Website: macys
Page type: delivery-shipping
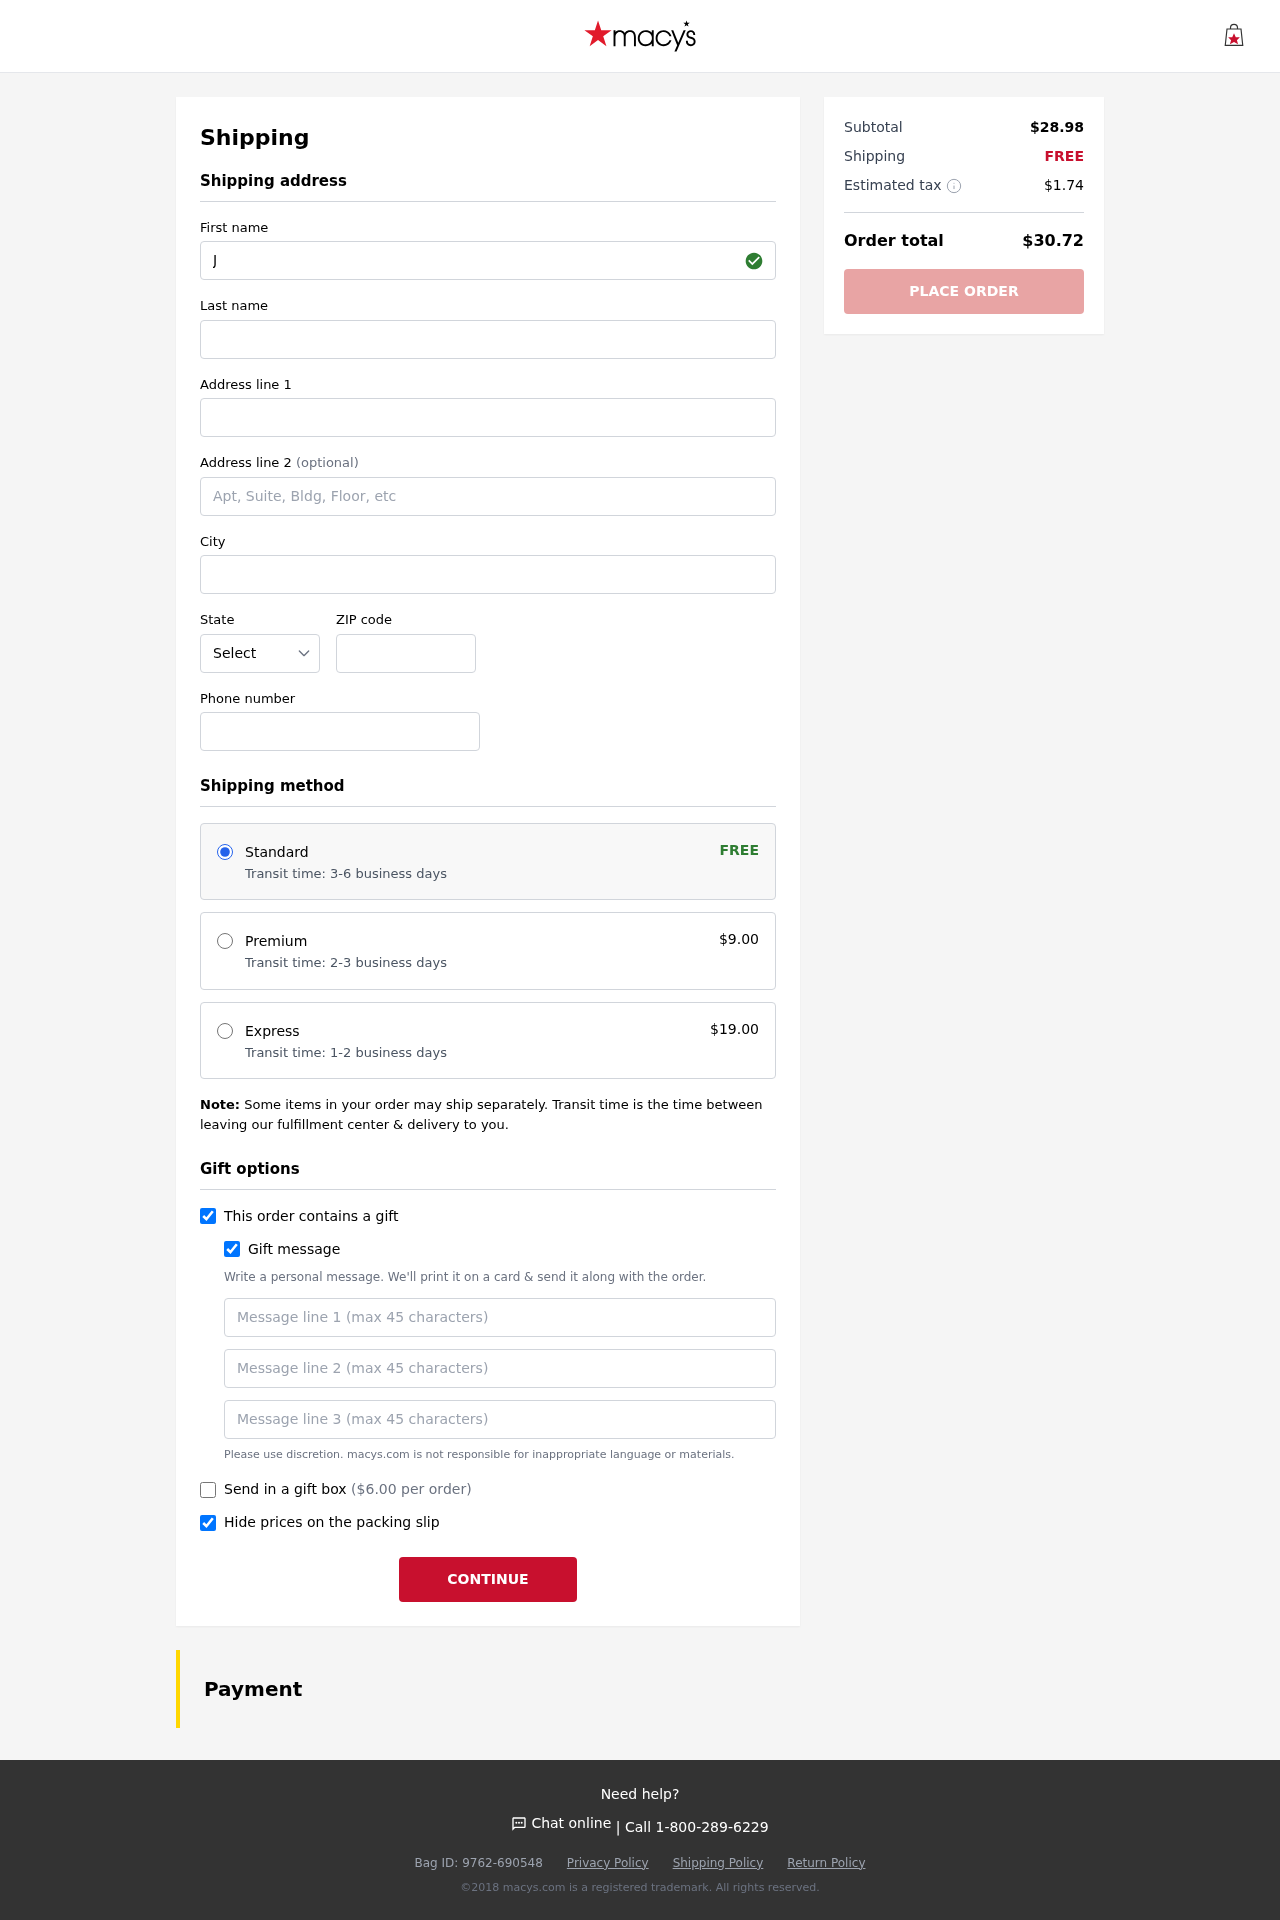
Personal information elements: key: PII_STATE_ABBR
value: NC
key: PII_FIRSTNAME
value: John
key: PII_LASTNAME
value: Morrison
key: PII_STREET
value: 4925 Kevin Park
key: PII_CITY
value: Brookeside
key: PII_POSTCODE
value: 59975
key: PII_PHONE
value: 3137570497
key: PII_GIFT_MESSAGE
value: Hey Amy, I thought you could use a little extra warmth and cheer this season! I found this lovely candle that reminds me of cozy nights and holiday magic. Enjoy every flicker!  John
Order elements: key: ORDER_SHIPPING_STANDARD
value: Transit time: 3-6 business days
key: ORDER_SHIPPING_COST
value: FREE
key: ORDER_SHIPPING_PREMIUM
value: Transit time: 2-3 business days
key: ORDER_SHIPPING_PREMIUM_PRICE
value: $9.00
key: ORDER_SHIPPING_EXPRESS
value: Transit time: 1-2 business days
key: ORDER_SHIPPING_EXPRESS_PRICE
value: $19.00
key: ORDER_GIFT_BOX_PRICE
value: ($6.00 per order)
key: ORDER_SUBTOTAL
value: $28.98
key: ORDER_SHIPPING_COST2
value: FREE
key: ORDER_TAX
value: $1.74
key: ORDER_TOTAL
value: $30.72